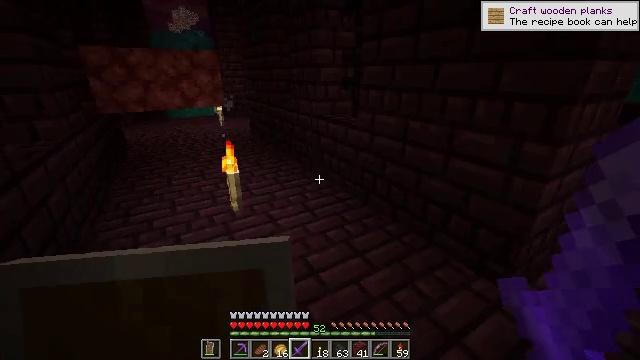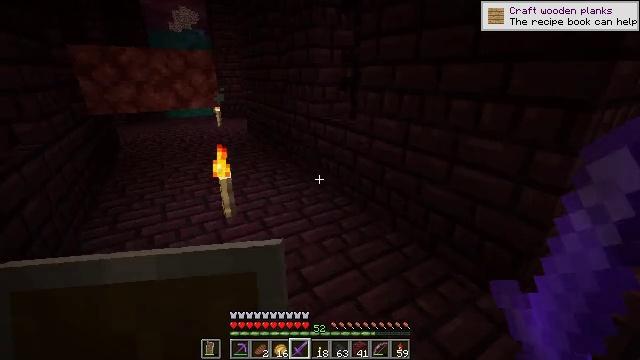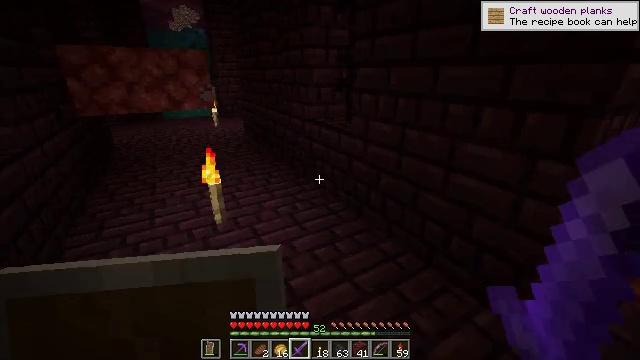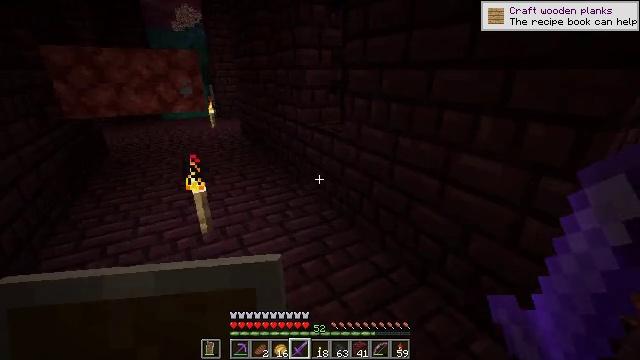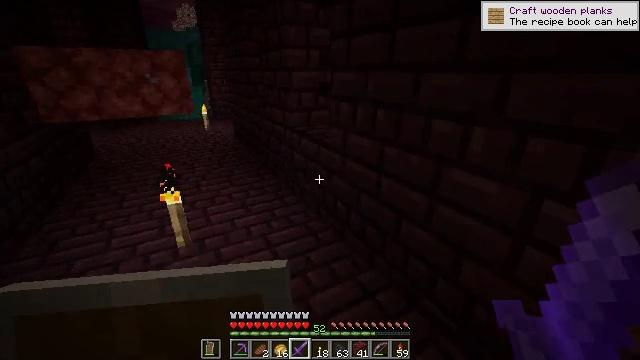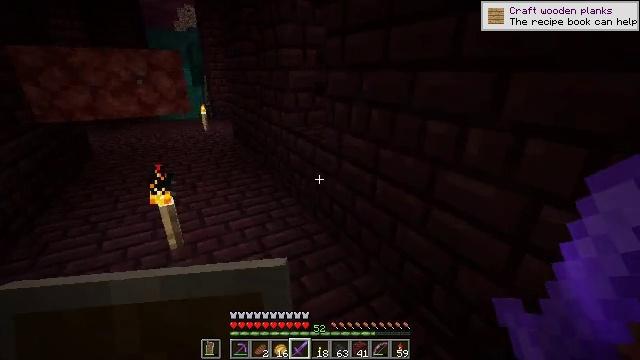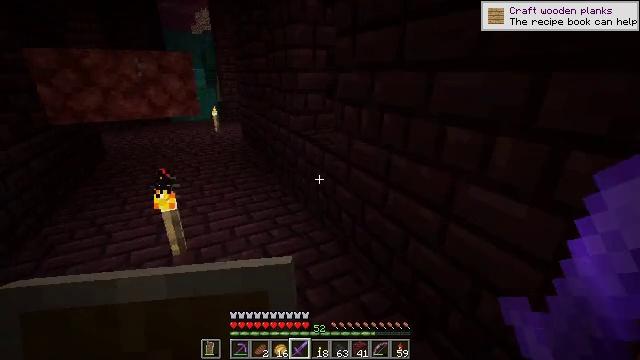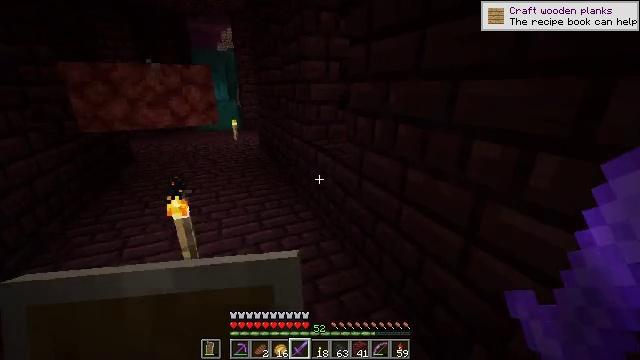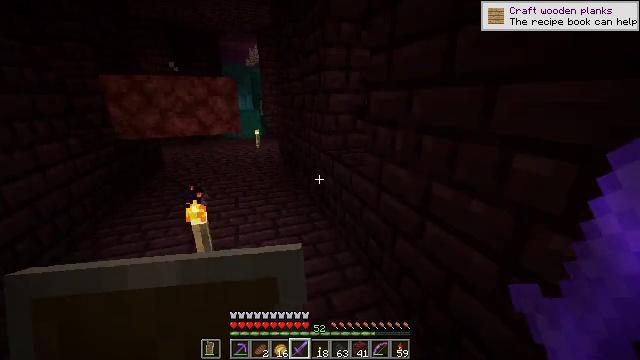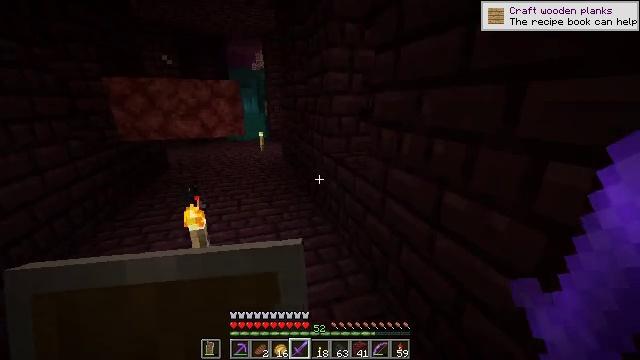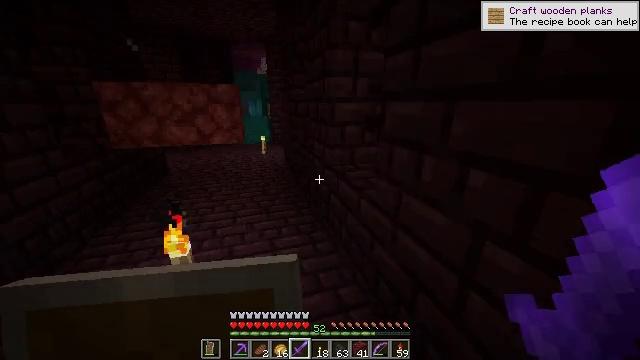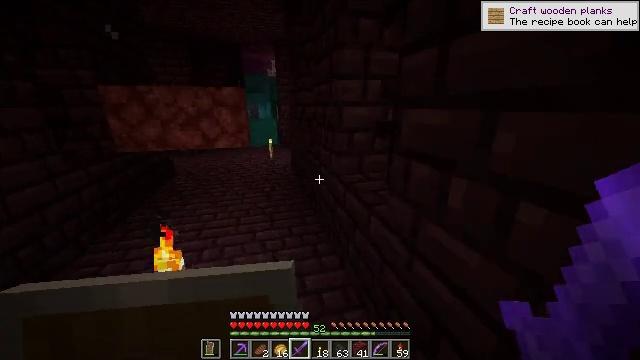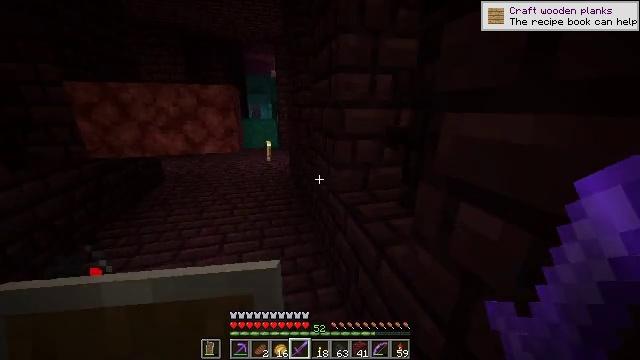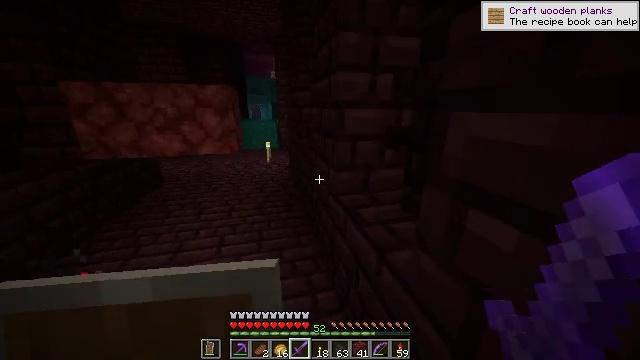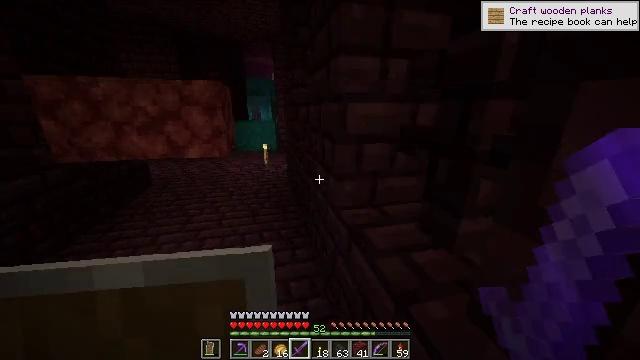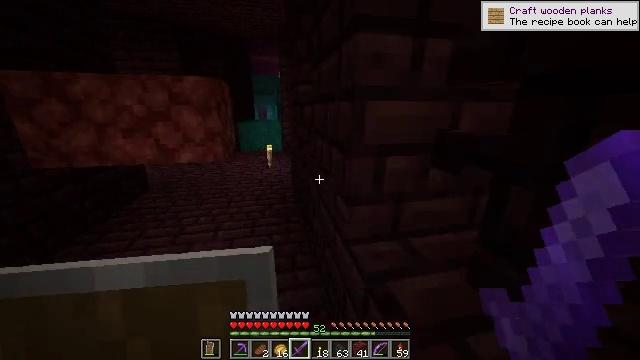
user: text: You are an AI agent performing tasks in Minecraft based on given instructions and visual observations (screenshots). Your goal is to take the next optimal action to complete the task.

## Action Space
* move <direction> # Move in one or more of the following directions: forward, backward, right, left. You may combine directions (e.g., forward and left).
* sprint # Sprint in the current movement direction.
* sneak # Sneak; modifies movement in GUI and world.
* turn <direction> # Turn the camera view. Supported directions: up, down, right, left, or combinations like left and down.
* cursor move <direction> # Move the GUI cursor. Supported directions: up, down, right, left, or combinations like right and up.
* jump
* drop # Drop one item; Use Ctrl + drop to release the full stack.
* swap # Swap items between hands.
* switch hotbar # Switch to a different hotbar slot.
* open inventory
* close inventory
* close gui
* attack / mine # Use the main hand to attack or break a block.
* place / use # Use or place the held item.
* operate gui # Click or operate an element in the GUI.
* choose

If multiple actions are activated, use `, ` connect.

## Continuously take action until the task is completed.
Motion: motion action
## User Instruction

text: Defeat a magma cube.
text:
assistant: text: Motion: move forward and move right
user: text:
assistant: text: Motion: move forward and move right
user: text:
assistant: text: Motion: move forward and move right
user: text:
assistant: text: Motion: move forward and move right
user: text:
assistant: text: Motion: no_op
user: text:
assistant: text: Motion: move forward, turn left
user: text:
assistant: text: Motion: move forward, turn left and up
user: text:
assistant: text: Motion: move forward, turn left and up
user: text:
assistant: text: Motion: move forward
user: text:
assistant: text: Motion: move forward
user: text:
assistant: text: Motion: move forward, turn left
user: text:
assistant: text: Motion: move forward
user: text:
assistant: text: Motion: move forward
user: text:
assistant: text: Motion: move forward
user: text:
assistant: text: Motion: move forward, turn left
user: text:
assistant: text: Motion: move forward, turn left
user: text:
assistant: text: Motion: move forward, turn left
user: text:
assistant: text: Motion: move forward, turn left and up
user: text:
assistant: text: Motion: move forward
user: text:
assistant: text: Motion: move forward
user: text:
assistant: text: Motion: move forward, turn down
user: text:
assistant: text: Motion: move forward, turn left and down
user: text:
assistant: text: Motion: move forward, turn left and up
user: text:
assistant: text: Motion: move forward, turn left
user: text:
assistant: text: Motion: move forward, turn left
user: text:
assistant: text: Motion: move forward, turn left
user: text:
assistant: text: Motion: move forward, turn left
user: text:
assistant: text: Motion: move forward, turn left
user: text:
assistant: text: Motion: move forward and move right, turn left
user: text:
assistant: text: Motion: move forward and move right, turn left